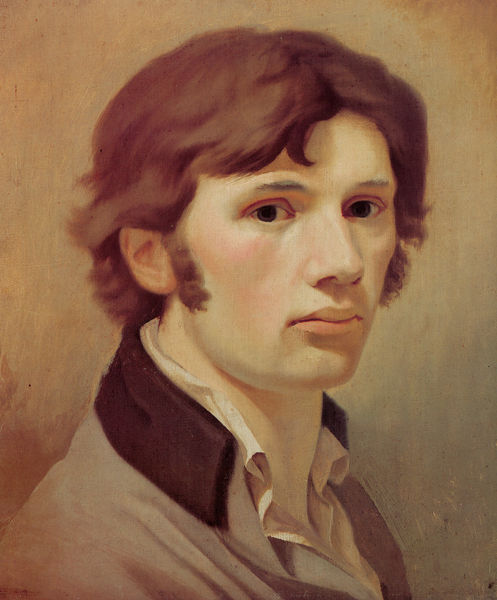
Titel: Selbstbildnis (1802)
Künstler: Philipp Otto Runge
Standort: Hamburg
Institution: Kunsthalle
Schlagwörter: dunkel, gemälde, kopf, mann, schatten, weiß, grün, ocker, braun, degas, frisur, grau, haar, hell, hintergrund, licht, mund, nase, ohr, profil, schwarz, stirn, blick, beige, anzug, hemd, jacke, jung, wand, augen, falten, gesicht, inkarnat, kragen, bild, bildnis, hals, herr, portrait, porträt, öl, pastos, haare, mantel, augenbrauen, kinn, lippe, lippen, locke, locken, ohren, rosa, scheitel, traurig, seitlich, wangen, ausdruck, romantik, ernst, brauen, junge, teint, augenbraue, dreiviertelprofil, hemdkragen, jacket, knabe, selbstbildnis, koteletten, stehkragen, gedreht, kotletten, unvollendet, runge, jüngling, junger mann, halbprofil, verwischt, brauntöne, locker, tolle, brunett, hemdskragen, attraktiv, leger, braune augen, verwaschen, kotteletten, mantelkragen, brunette, otto philipp runge